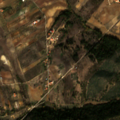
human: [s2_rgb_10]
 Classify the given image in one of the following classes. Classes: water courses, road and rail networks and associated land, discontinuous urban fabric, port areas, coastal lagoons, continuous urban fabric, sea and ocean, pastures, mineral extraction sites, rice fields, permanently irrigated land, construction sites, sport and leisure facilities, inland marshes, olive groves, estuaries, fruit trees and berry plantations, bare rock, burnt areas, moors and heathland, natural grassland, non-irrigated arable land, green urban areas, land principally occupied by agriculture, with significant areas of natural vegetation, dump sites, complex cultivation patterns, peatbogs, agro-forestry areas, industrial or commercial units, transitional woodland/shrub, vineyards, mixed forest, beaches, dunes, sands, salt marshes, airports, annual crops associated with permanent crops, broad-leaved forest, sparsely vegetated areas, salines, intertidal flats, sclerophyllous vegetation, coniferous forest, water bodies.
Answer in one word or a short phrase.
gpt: vineyards, complex cultivation patterns, broad-leaved forest